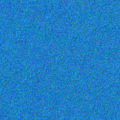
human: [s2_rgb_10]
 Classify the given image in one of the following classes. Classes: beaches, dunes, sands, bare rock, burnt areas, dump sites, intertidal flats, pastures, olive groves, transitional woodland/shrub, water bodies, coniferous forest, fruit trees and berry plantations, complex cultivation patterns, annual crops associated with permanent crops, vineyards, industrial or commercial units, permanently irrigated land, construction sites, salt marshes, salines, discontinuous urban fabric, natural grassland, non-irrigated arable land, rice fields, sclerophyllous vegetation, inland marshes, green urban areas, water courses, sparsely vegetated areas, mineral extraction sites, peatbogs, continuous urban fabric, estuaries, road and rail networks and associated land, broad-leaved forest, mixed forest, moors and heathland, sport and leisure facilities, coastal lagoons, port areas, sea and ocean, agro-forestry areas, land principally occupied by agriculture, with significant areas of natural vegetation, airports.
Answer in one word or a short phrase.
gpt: sea and ocean